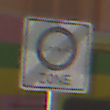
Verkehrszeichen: EndeUmweltzone
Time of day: MorningAfternoon
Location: Outdoor (Special)
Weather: PartlyCloudy
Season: NotSpecified
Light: Natural